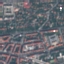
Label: Residential